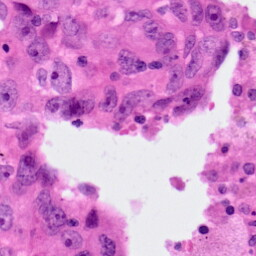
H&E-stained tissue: Lung